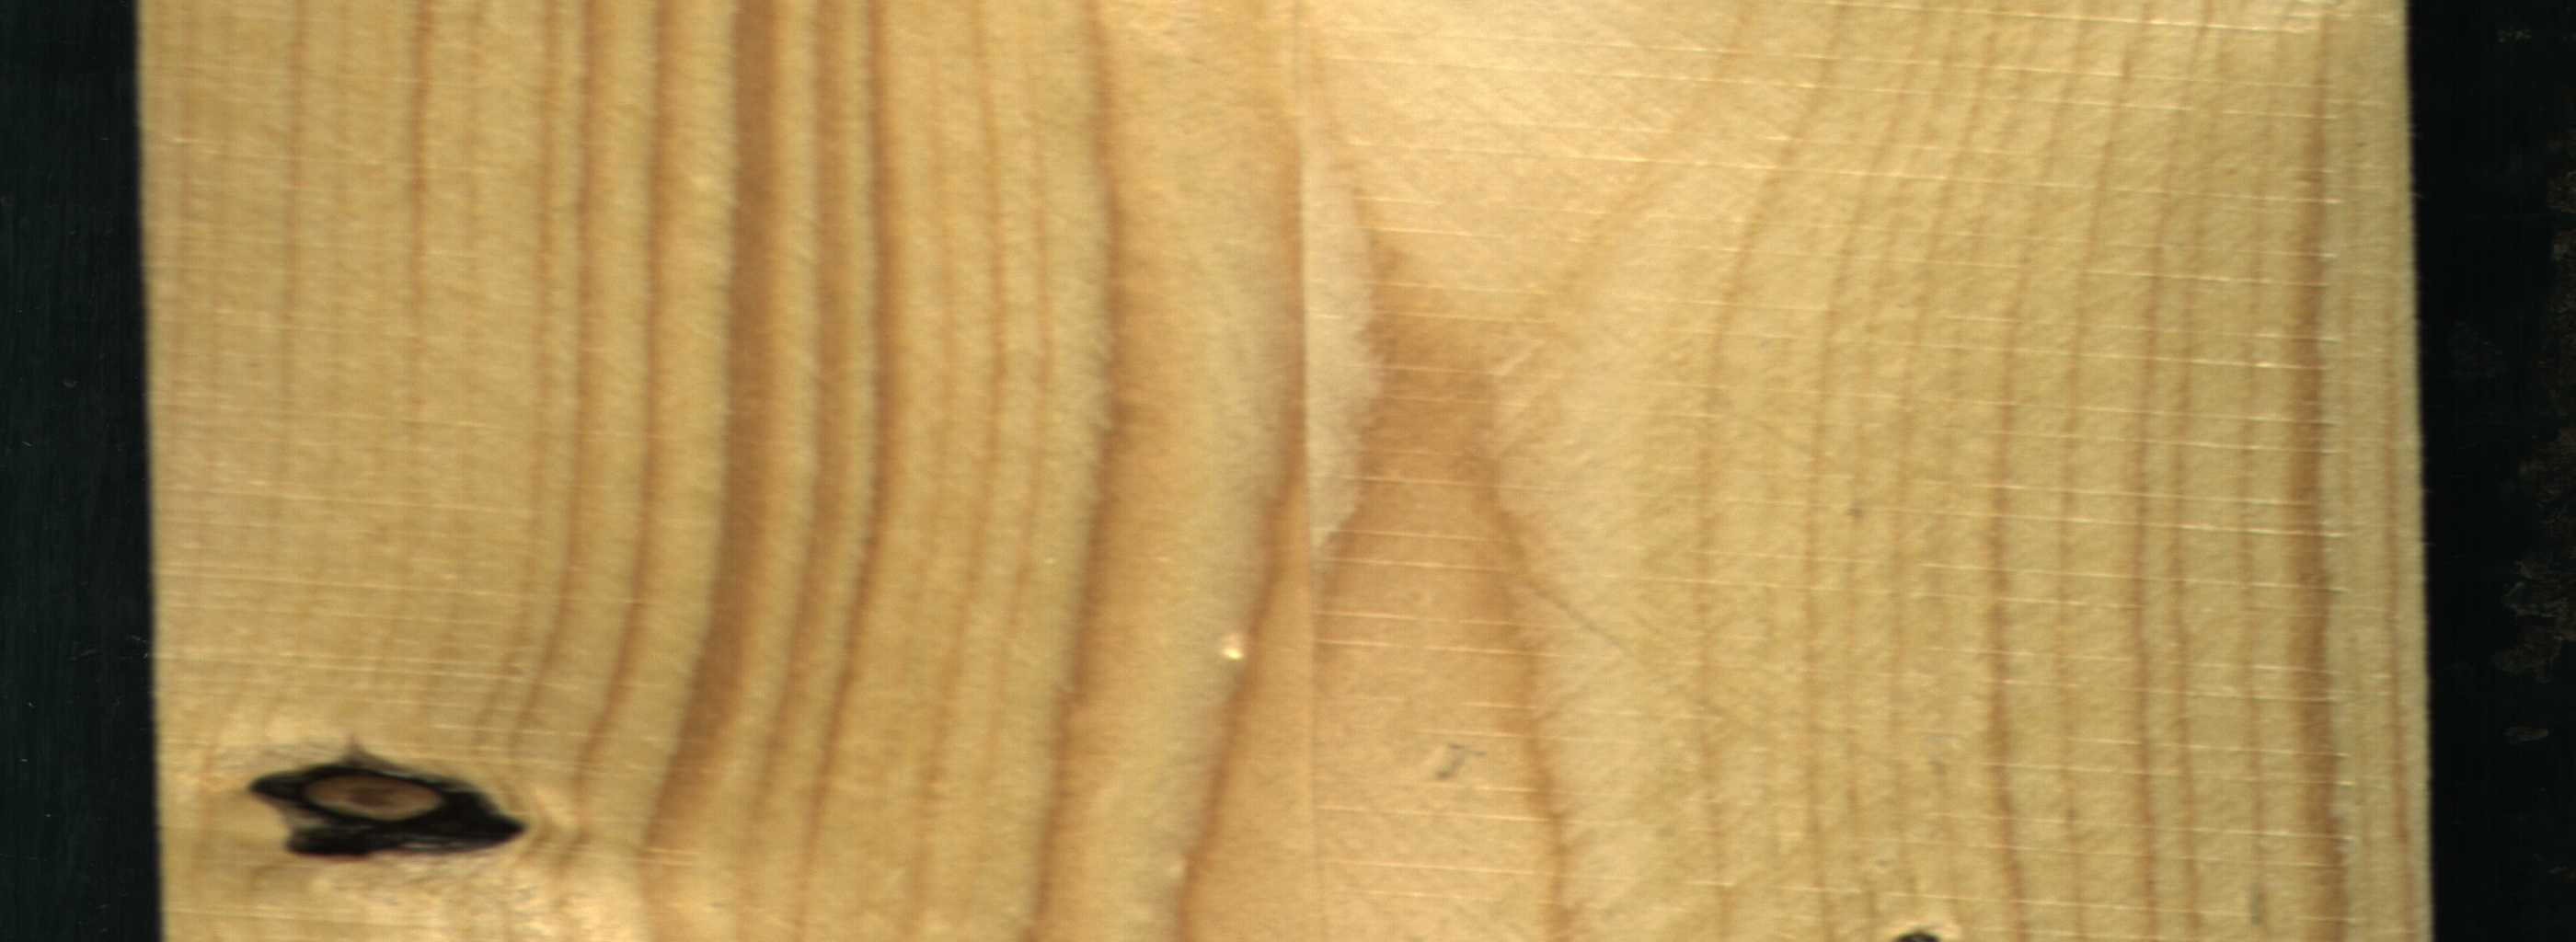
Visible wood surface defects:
Quartzity
Dead_Knot
Dead_Knot